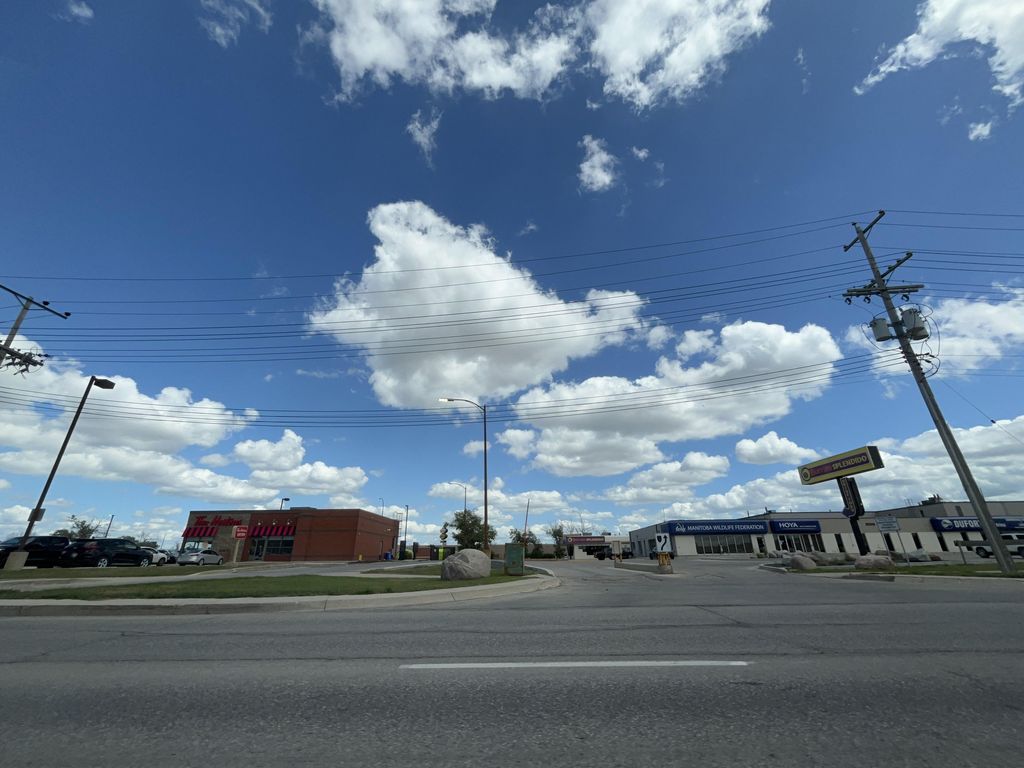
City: winnipeg